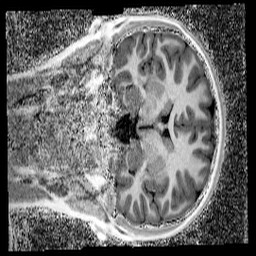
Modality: UNIT1_denoised
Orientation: coronal
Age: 10
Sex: female
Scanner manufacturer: siemens
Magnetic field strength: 3 T
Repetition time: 4 s
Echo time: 0.00299 s